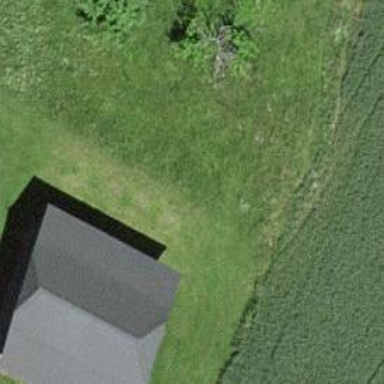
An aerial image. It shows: Rural barn.